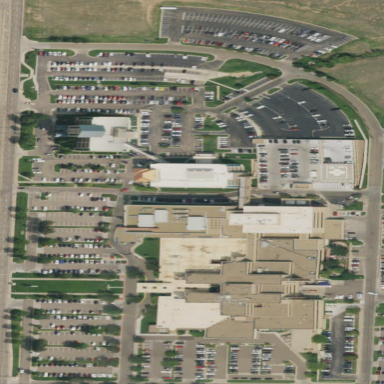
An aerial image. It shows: Healthcare facility identified as hospital.